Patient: sex F, age 58
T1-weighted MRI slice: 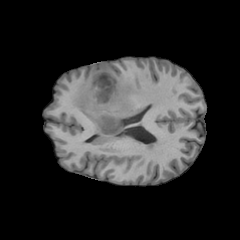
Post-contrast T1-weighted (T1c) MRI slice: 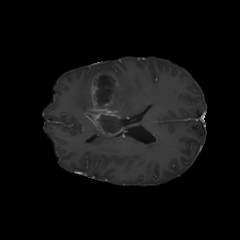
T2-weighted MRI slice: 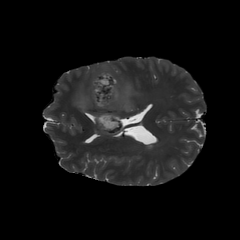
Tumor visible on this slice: yes
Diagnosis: Glioblastoma, IDH-wildtype
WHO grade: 4